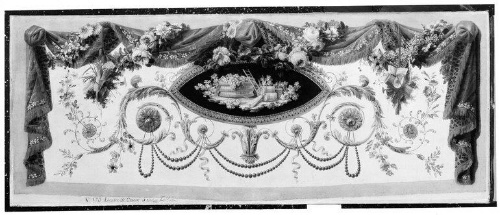
Title: Cartoon for the Back of a Tapestry Settee
Artist: French Painter
Artist bio: fourth quarter 18th century
Object type: Painting
Classification: Paintings
Medium: Oil on canvas
Dimensions: 26 3/4 x 68 1/2 in. (67.9 x 174 cm)
Department: European Paintings
Credit line: Gift of Mrs. Francis Henry Lenygon, 1975
Accession year: 1975
Repository: Metropolitan Museum of Art, New York, NY
Tags: Garlands|Flowers